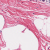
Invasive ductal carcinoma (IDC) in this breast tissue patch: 0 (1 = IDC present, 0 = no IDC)